Question: I am getting the following error when i try to upload media from my magento admin panel.I don't know why i am getting this error.Please help to find out.

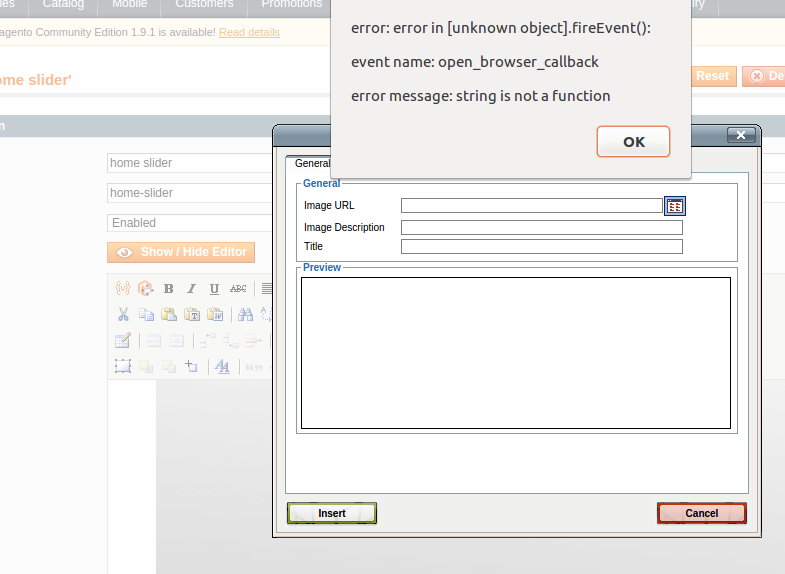
Answer: I've seen this error before when the js files in the /js folder have been minified. Download the same version of Magento you are running,
Backup your js/prototype folder ,and upload this folder from new download